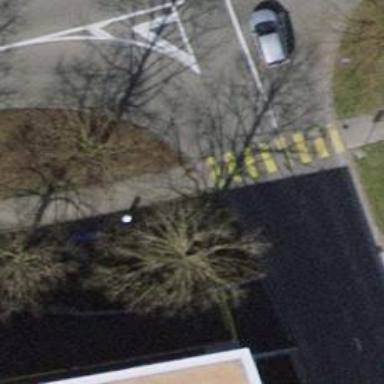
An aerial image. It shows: Kerb barrier.